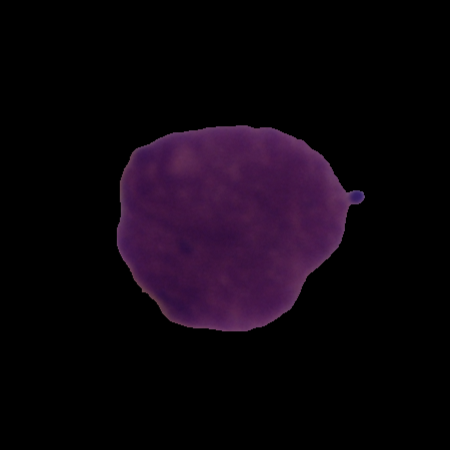
Label: cancer